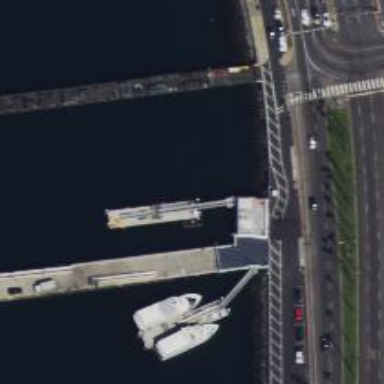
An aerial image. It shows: Man-made pier.